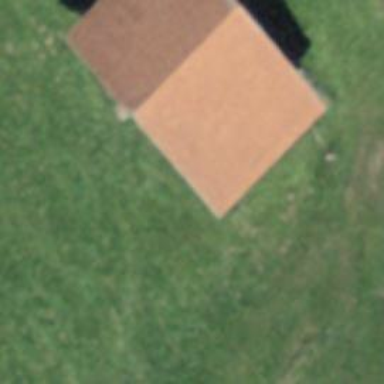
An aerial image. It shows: Barn.